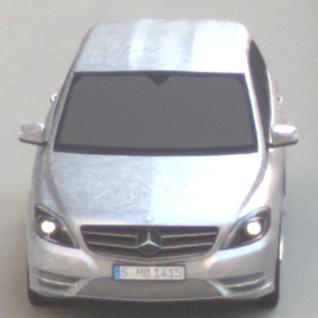
Make: Mercedes-Benz
Model: B 180 BlueEFFICIENCY
Detailed model: B-Class (246)
Model produced from: 2011/11
Model produced until: 2012/10
Doors: 5
Color: white
Road condition: dry road
Daytime: sunrise or sunset
Contrast: low contrast